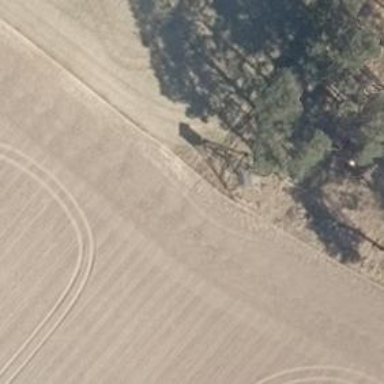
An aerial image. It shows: Shelter that serves as hunting stand.